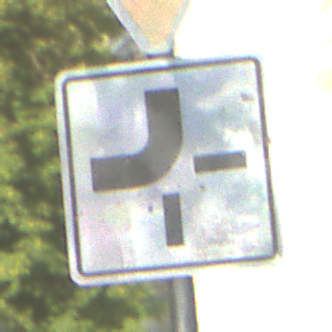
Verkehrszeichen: VerlaufVorfahrtsstrasse2
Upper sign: VorfahrtGewaehren
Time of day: SunriseSunset
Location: Outdoor (Suburban)
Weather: PartlyCloudy
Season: NotSpecified
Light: Natural